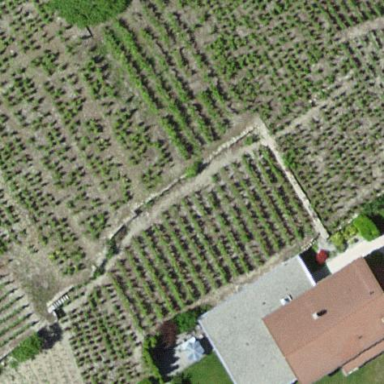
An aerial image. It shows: Vineyard growing grapes.